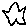
Label: star